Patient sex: M
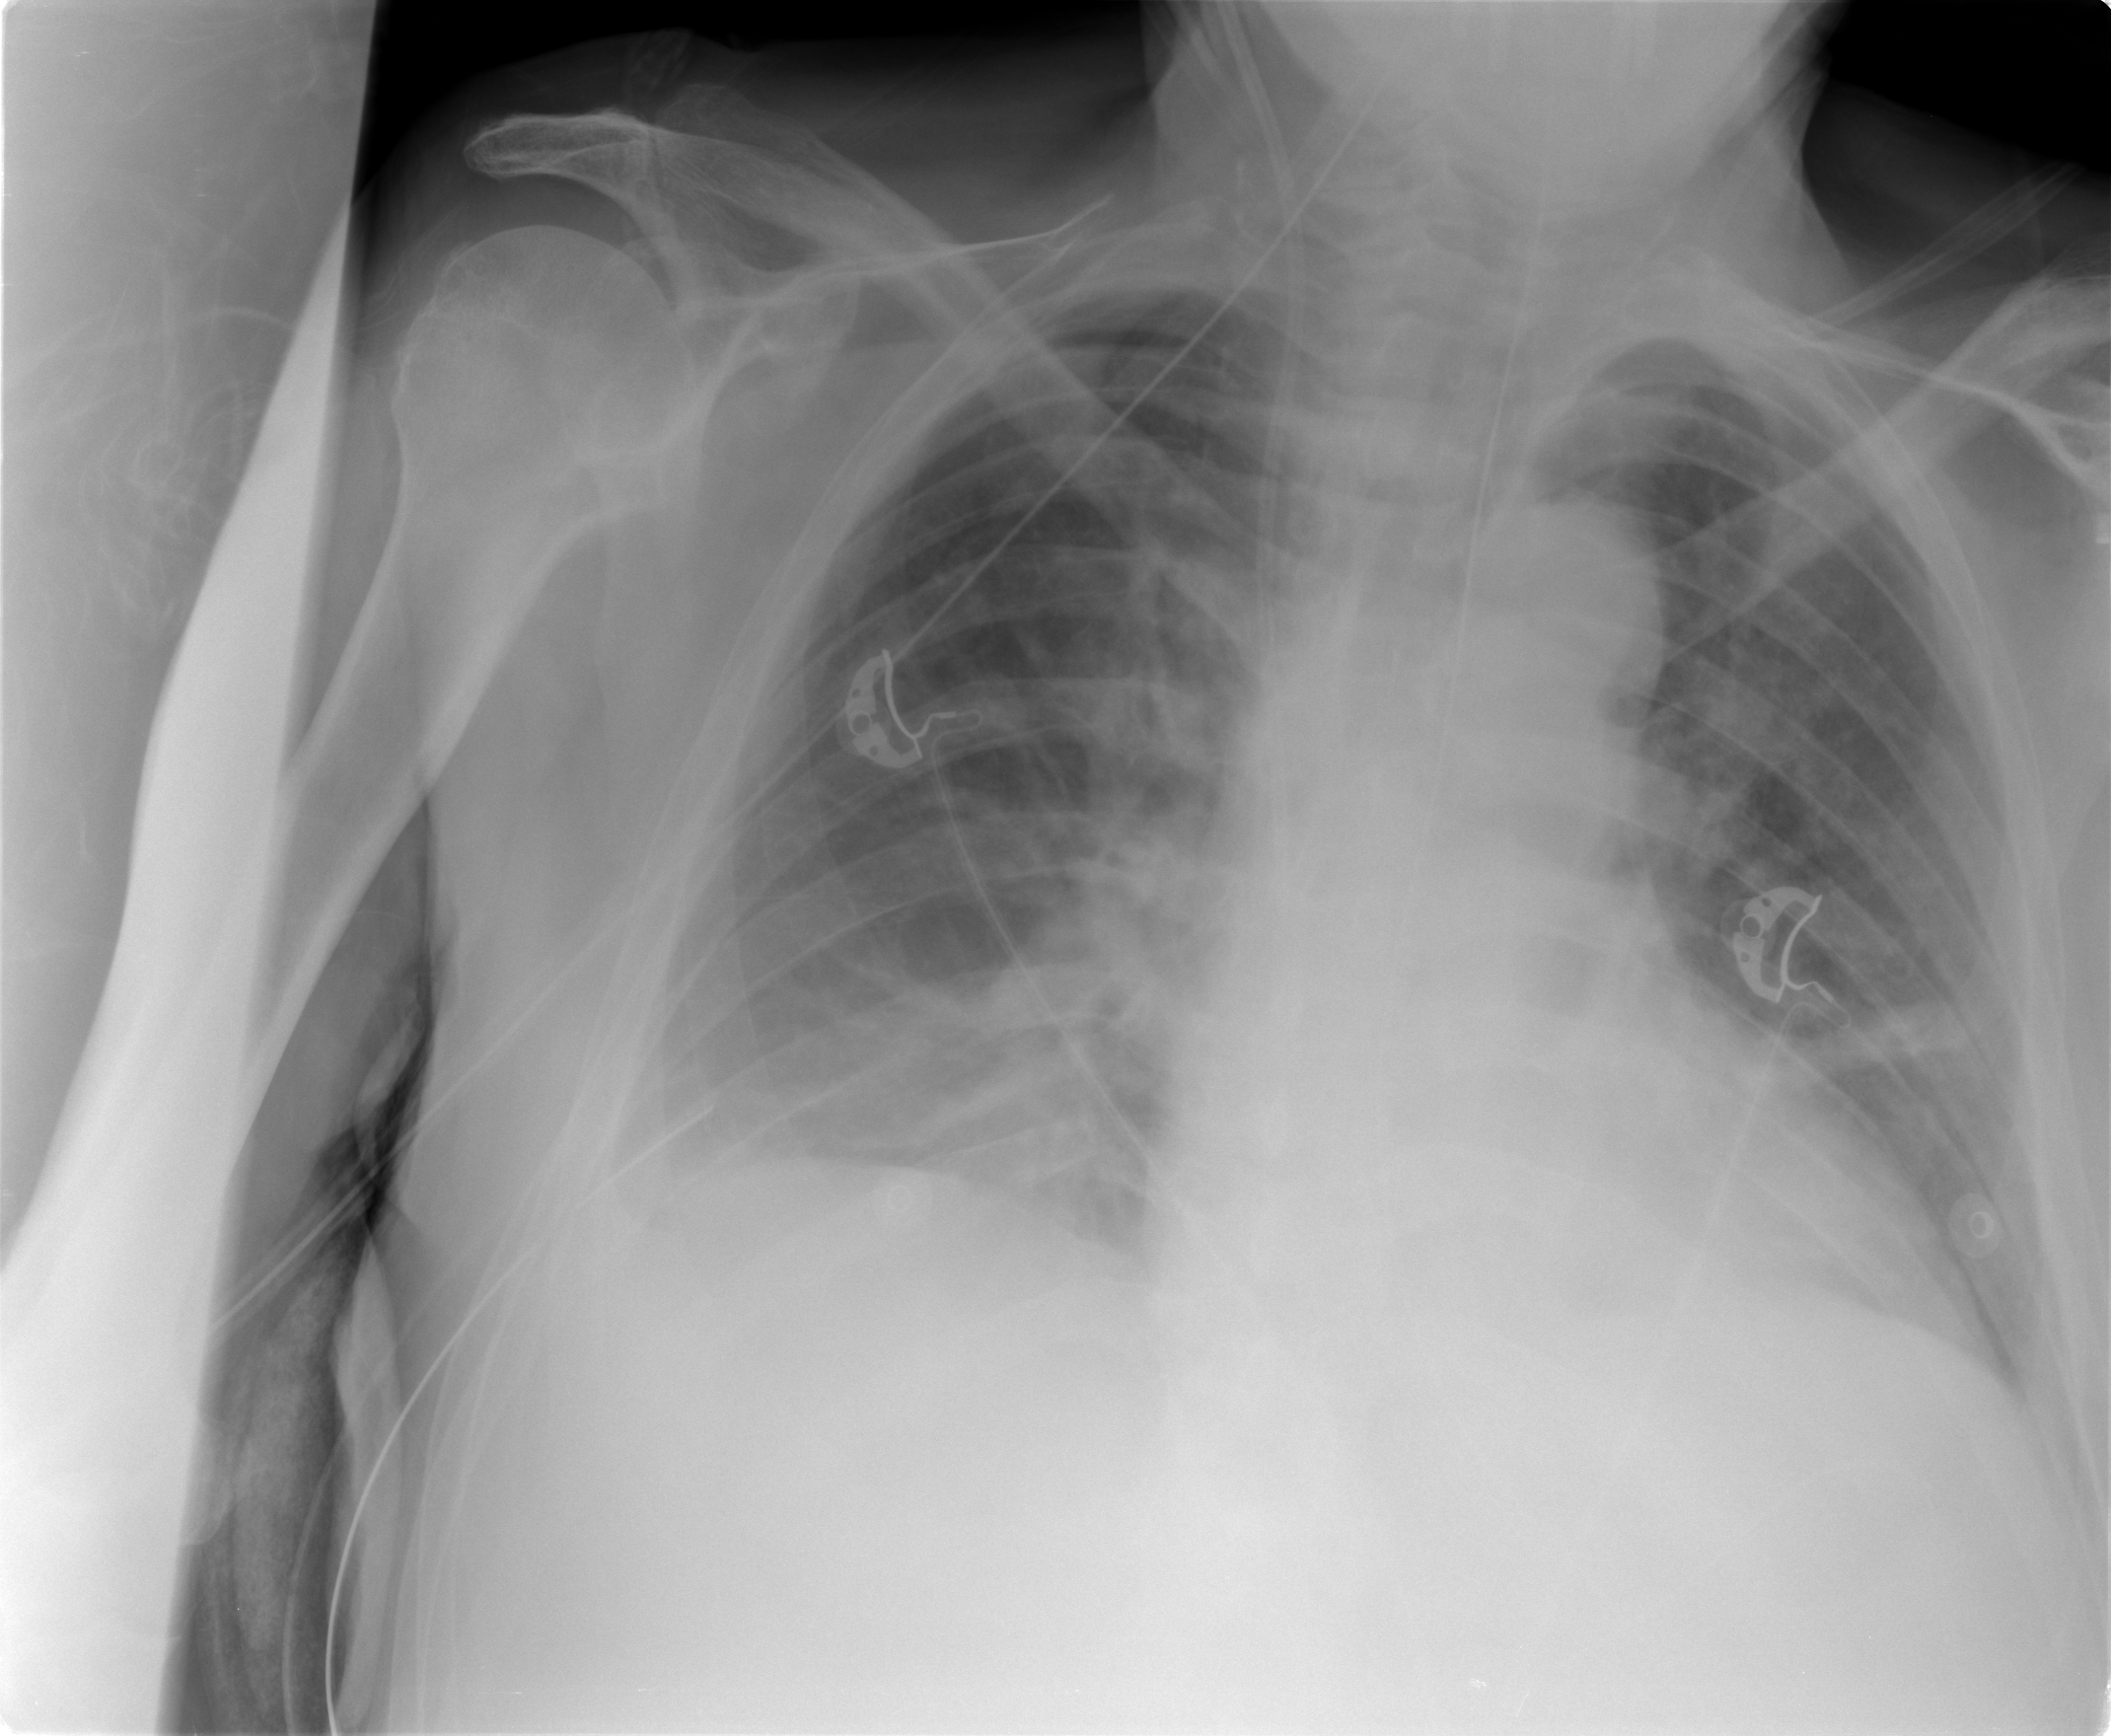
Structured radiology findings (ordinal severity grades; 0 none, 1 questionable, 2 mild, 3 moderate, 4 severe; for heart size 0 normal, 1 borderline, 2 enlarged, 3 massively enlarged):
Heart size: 1
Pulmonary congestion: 2
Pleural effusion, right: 2
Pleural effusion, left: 2
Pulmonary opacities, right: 1
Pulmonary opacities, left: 2
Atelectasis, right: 2
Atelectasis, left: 2